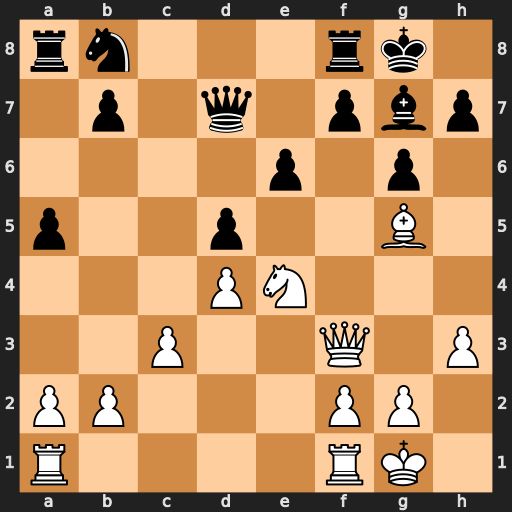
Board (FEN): rn3rk1/1p1q1pbp/4p1p1/p2p2B1/3PN3/2P2Q1P/PP3PP1/R4RK1
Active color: w
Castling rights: -
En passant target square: -
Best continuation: Nf6+ Bxf6 Qxf6 Qd8 Qxd8 Rxd8 Bxd8